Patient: sex M, age 35
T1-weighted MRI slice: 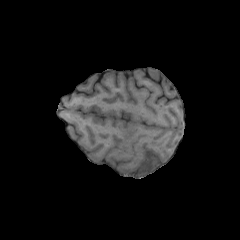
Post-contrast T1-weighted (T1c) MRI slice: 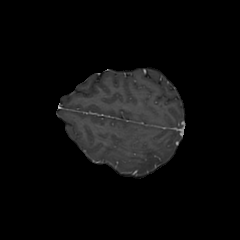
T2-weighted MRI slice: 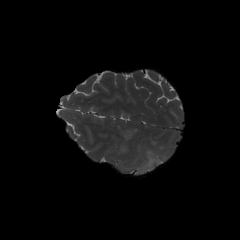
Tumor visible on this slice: yes
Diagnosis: Astrocytoma, IDH-wildtype
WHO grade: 2